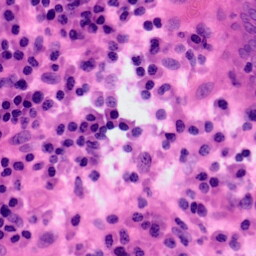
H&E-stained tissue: Colon